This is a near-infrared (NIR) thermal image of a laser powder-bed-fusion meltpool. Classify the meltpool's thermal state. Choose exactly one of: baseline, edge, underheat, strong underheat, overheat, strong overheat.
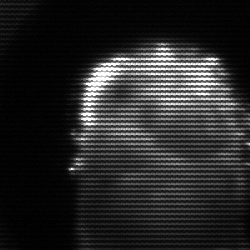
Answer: baseline